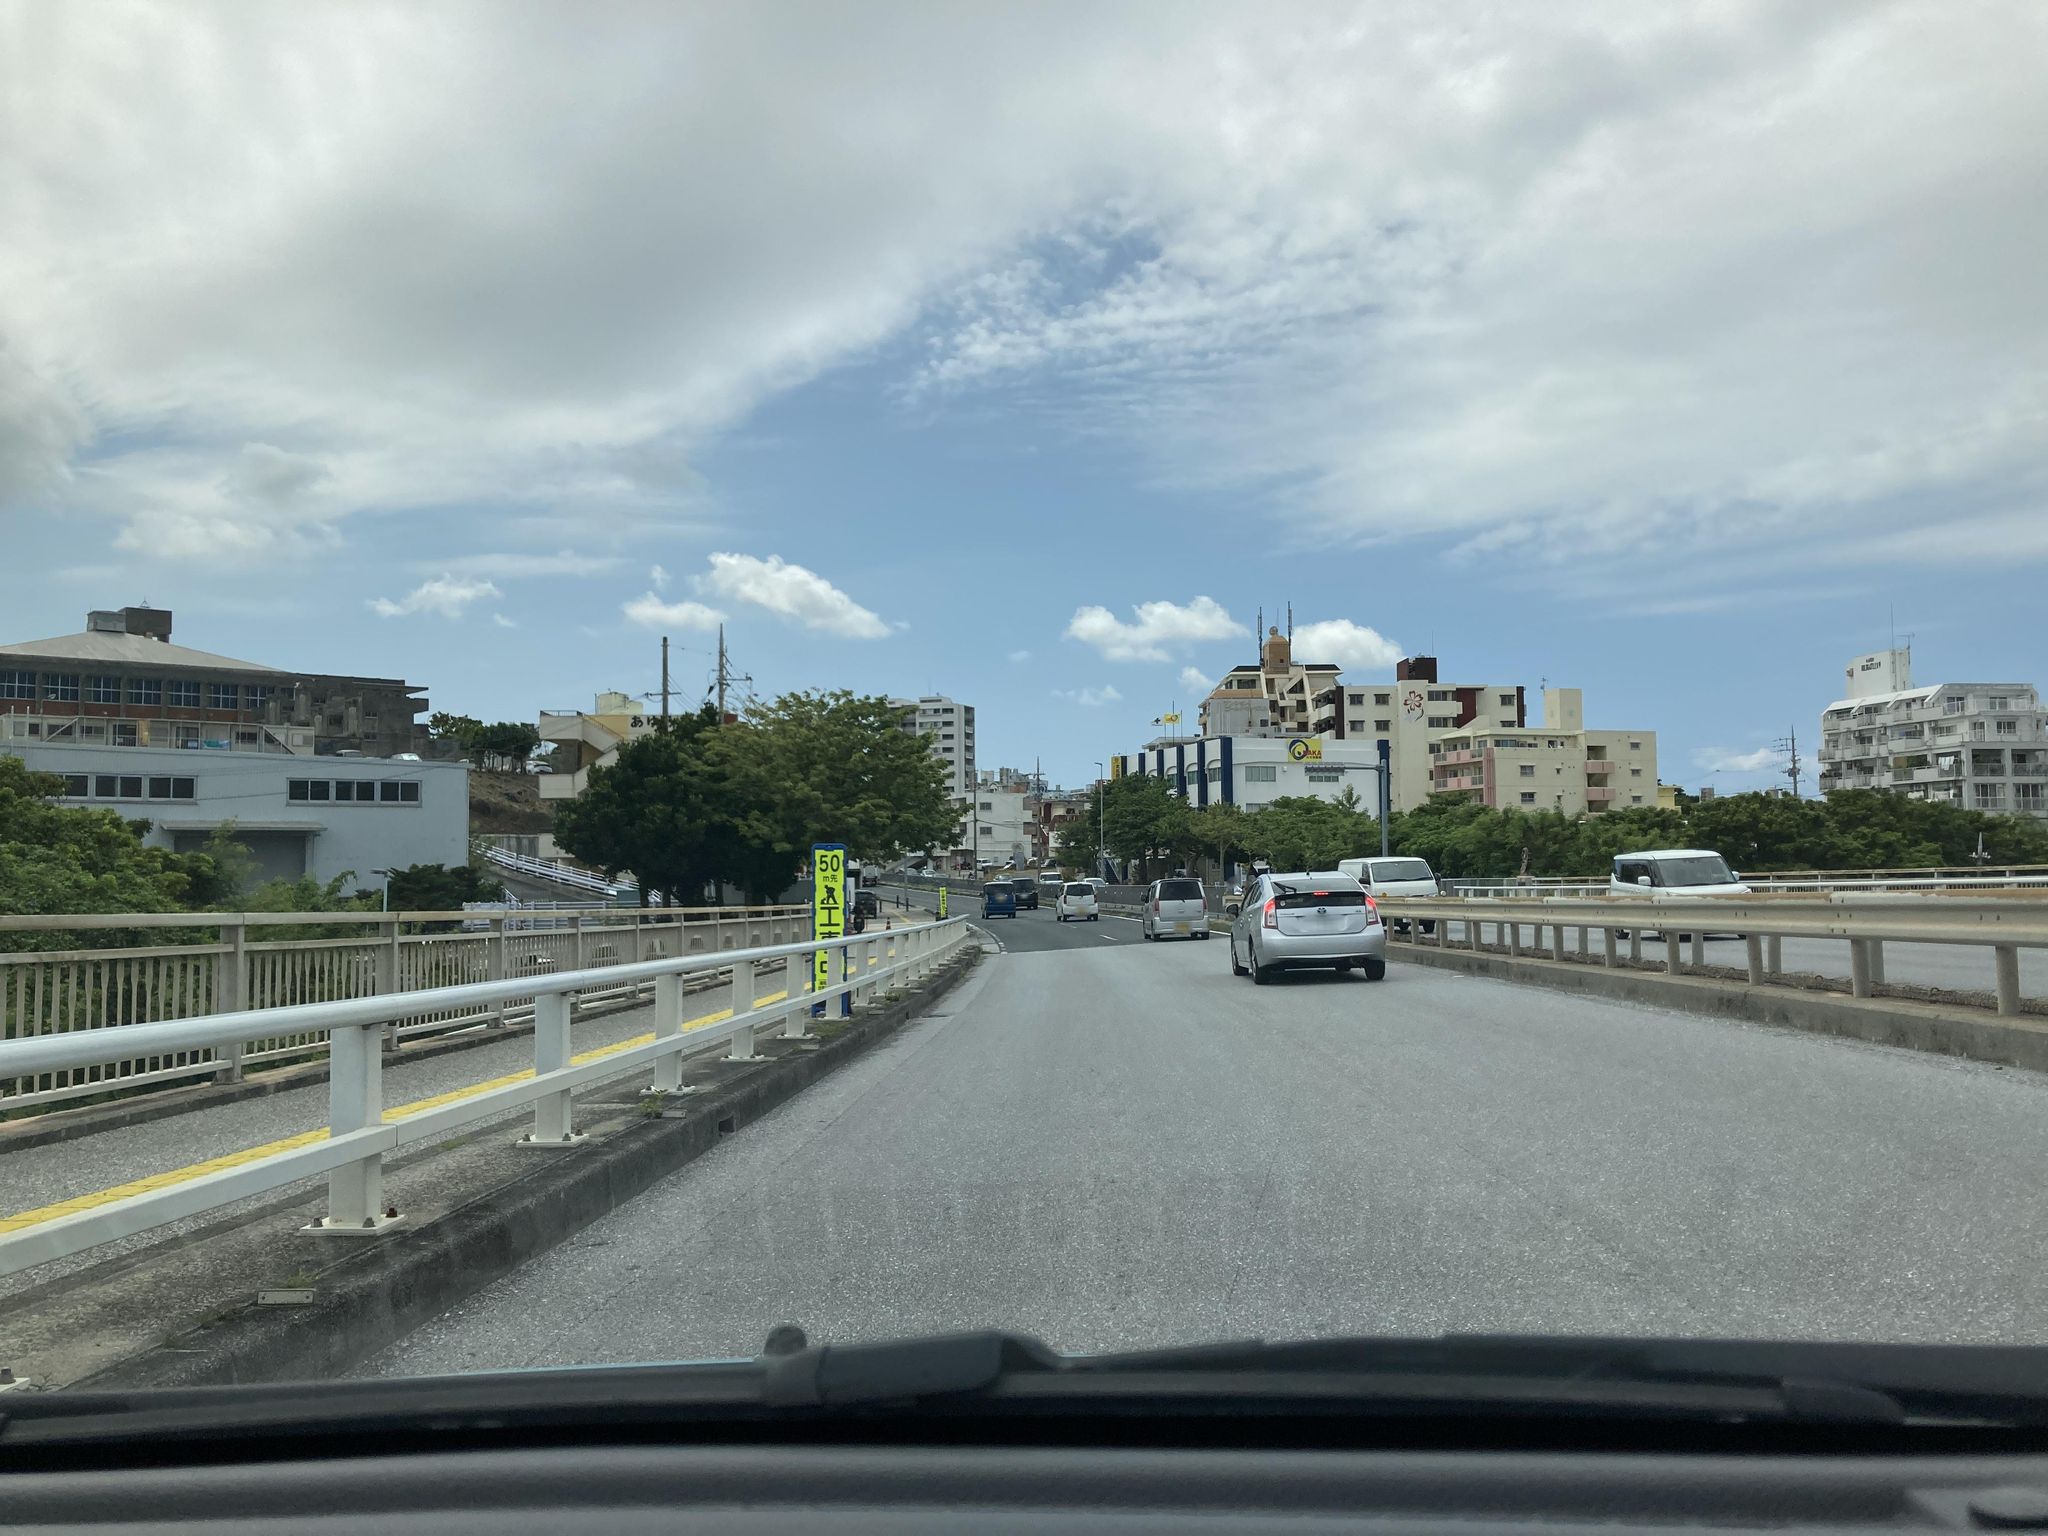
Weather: cloudy
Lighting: day
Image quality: good
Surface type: driving surface
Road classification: unclassified, tertiary
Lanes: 2, 3
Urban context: urban centre
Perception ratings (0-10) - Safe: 2.01, Lively: 5.43, Beautiful: 3.85, Boring: 4.26, Depressing: 7.08, Wealthy: 2.57